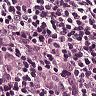
Metastatic tissue present: yes